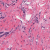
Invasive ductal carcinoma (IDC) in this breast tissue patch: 0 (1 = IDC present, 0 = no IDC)